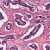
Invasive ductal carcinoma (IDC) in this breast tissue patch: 1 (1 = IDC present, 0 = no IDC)